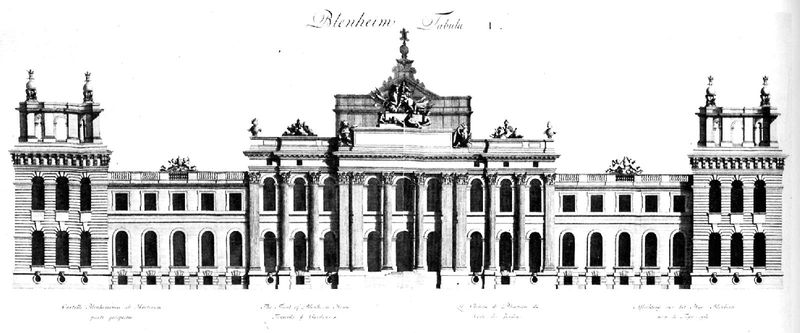
Titel: Blenheim Castle
Künstler: John Vanbrugh
Standort: Oxford (EU - GB)
Schlagwörter: flügel, fenster, skizze, säulen, terasse, zeichnung, dach, gebäude, schloss, architektur, skulptur, balkon, schrift, ansicht, bogen, fassade, pilaster, figuren, rundbogen, geländer, rundfenster, mauerwerk, schwarzweiß, text, entwurf, skulpturen, portikus, simse, rundbögen, konstruktion, plan, postkarte, bau, klassisch, klassizistisch, bauwerk, mittelbau, seitenflügel, ordnung, bogenfenster, korintische säule, kollosal, tabula, blenheim, vries